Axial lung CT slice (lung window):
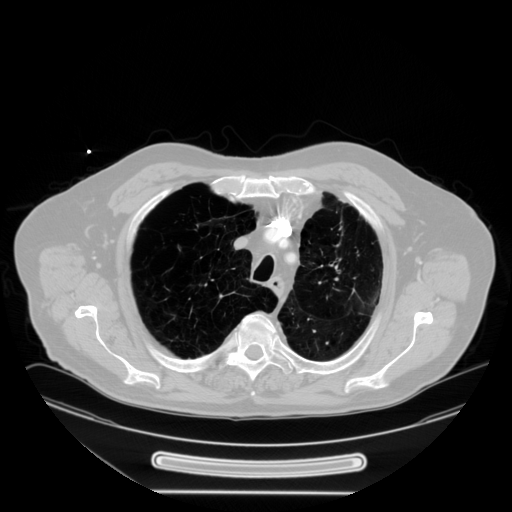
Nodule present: no